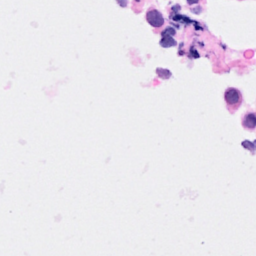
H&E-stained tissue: Breast